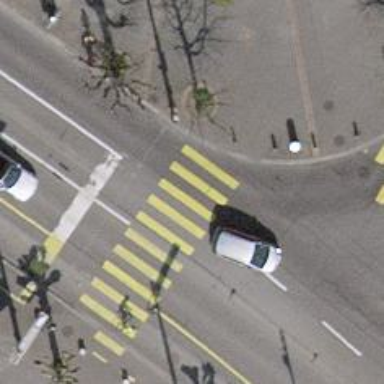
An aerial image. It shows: Crossing with zebra markings regulated by traffic signals.